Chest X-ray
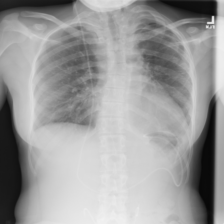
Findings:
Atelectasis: negative
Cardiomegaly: negative
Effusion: negative
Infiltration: negative
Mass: negative
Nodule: negative
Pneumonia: negative
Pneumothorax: positive
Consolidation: negative
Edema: negative
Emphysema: negative
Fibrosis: negative
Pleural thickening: negative
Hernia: negative